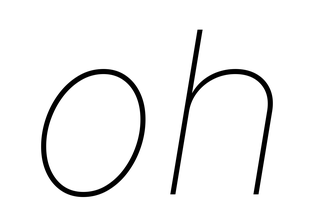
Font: Inter-Italic_Thin_Italic